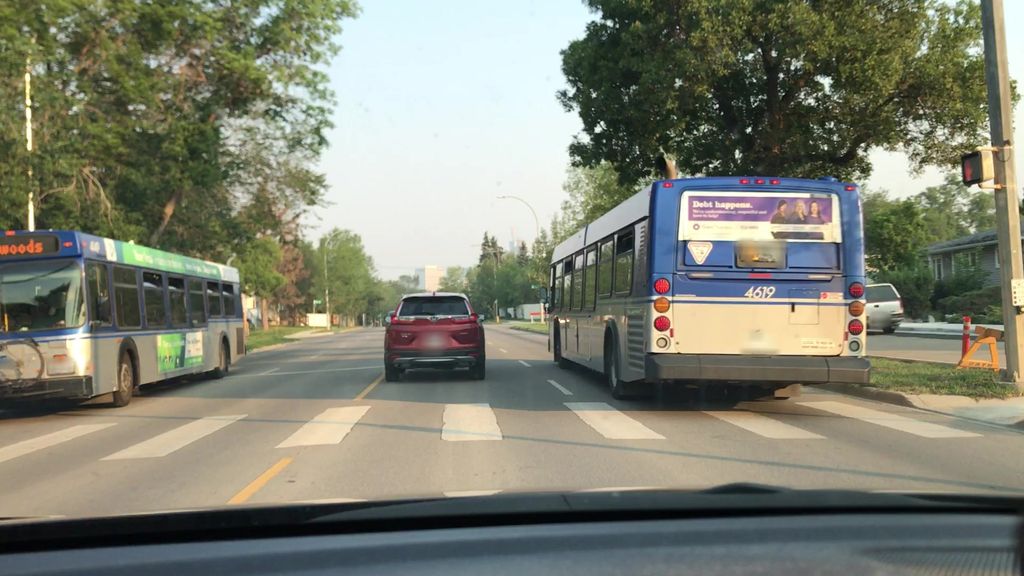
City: edmonton